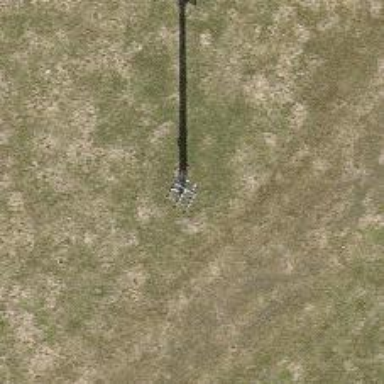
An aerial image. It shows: Minor power line with three cables.